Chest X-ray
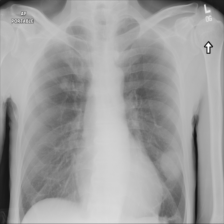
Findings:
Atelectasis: negative
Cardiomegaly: negative
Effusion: negative
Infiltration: negative
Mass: negative
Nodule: negative
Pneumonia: negative
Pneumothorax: negative
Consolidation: negative
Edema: negative
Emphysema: negative
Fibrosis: negative
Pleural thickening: negative
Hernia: negative